Question: I have a SelectList in my action method. The selected value for SelectList is coming from the action method parameter. The action and view are simple like below:
'''
// Recipe Action
public ActionResult Recipe(int? recipeId)
{
ViewBag.RecipeID = new SelectList(_recipsRecipes, "RecipeID", "RecipeName", recipeId);
return View(new Recipe());
}
//Recipe View
@model RecipeDemo.Models.Recipe
@Html.DropDownList("RecipeID", (SelectList)ViewBag.RecipeID, string.Empty)
'''
I'm using ActionLink below to call the Recipe action.
'''
@Html.ActionLink("Recipe", "Recipe", "Home", new { recipeId = 2 }, null)
'''
It works like I expect, the DropDownList is showing the selected value as the No. 2 (recipeId = 2) item.
When I change the Recipe action parameter by using route id, like below:
'''
//Recipe View
public ActionResult Recipe(int? id)
{
ViewBag.RecipeID = new SelectList(_recipsRecipes, "RecipeID", "RecipeName", id);
return View(new Recipe());
}
//Recipe View (Same View as above)
@model RecipeDemo.Models.Recipe
@Html.DropDownList("RecipeID", (SelectList)ViewBag.RecipeID, string.Empty)
'''
And I'm using ActionLink below to call the Recipe action.
'''
@Html.ActionLink("Recipe", "Recipe", "Home", new { id = 2 }, null)
'''
The DropDownList is showing the selected value, (id = 2) item. The selection is instead empty.
But I have the correct id value in the SelectList. see below:

Why is this, does anyone know the explanation?
:
The model is below:
'''
public class Recipe
{
public int RecipeID { get; set; }
public string RecipeName { get; set; }
}
'''
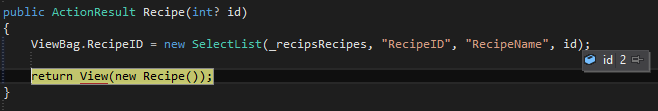
Answer: Well that was certainly interesting. After first confirming the issue with the code you provided, I experimented around and believe I have the root cause. Basically, you are using the same variable name way to often and the model binder appears to be getting confused. You have 'RecipeId' in your route, 'RecipeId' in your View Model and 'RecipeId' as the name of your view bag variable. By altering my variable names, the 'SelectList' works as expected.
The primary issue is naming your SelectList 'RecipeId' which matches a property in your model. When you send the new Recipe(), the model binder is attempting to use that value. In your first example, since you have 'RecipeId' defined in the URL, it is getting it from there. In the second example, there is no 'RecipeId' to pull from the URL and it is null in the model.
'''
namespace MvcApplication1.Controllers
{
public class HomeController : Controller
{
private List<Recipe> Recipes;
public HomeController()
{
Recipes = new List<Recipe>
{
new Recipe {RecipeId = 1, RecipeName = "Test - 1"},
new Recipe {RecipeId = 2, RecipeName = "Test - 2"},
new Recipe {RecipeId = 3, RecipeName = "Test - 3"},
};
}
public ActionResult Index(int? id)
{
ViewBag.MyList = new SelectList(Recipes, "RecipeID", "RecipeName", id);
return View(new Recipe());
}
}
}
'''
'''
@model MvcApplication1.Models.Recipe
@{
ViewBag.Title = "Index";
}
<h2>Index</h2>
@Html.DropDownList("MyRecipeId", (SelectList)ViewBag.MyList)
'''
Basically, vary your parameter names a little bit more to help prevent the model binder from getting confused and/or pulling information from the wrong place.
You can verify this in your second example by sending this in your return statement:
'''
Return View(New Recipe{RecipeId = 3});
'''
The option value with 3 will be selected regardless of what the actual Id sent was.
An even better option would be to do what I said to do as an example above. By changing your Action to this:
'''
public ActionResult Index(int? id)
{
ViewBag.MyList = new SelectList(Recipes, "RecipeID", "RecipeName");
return View(new Recipe(RecipeId = id));
}
'''
You can leave your view unchanged. Now, the SelectList will pull from the model that you are sending.